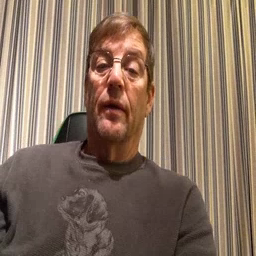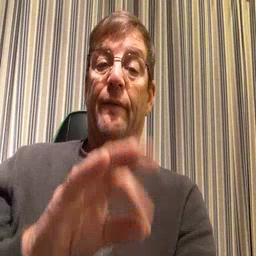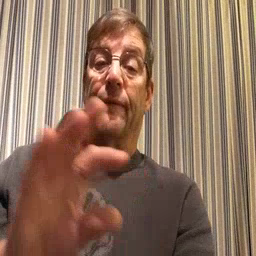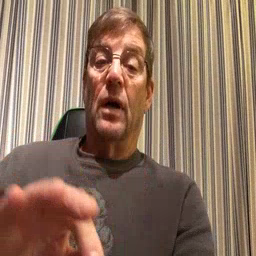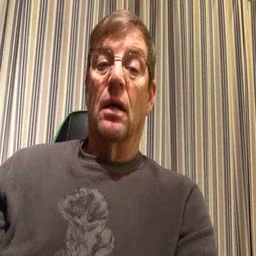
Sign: frenchfries